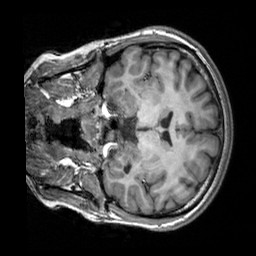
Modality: T1w
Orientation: coronal
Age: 22
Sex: female
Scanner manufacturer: siemens
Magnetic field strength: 3 T
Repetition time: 2.3 s
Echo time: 0.00303 s